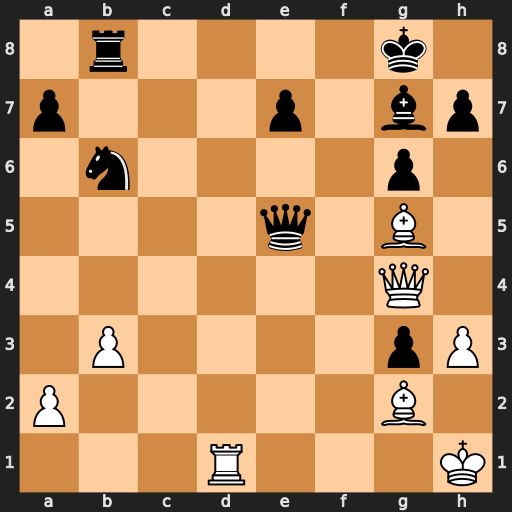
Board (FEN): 1r4k1/p3p1bp/1n4p1/4q1B1/6Q1/1P4pP/P5B1/3R3K
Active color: w
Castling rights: -
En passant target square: -
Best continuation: Bf4 Qxf4 Qxf4